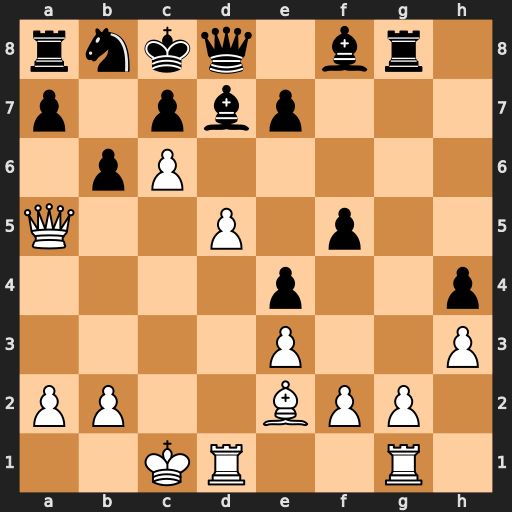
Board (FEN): rnkq1br1/p1pbp3/1pP5/Q2P1p2/4p2p/4P2P/PP2BPP1/2KR2R1
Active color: w
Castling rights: -
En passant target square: -
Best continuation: Ba6+ Nxa6 Qxa6+ Kb8 Qb7#